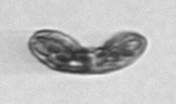
Label: Karenia